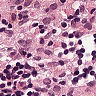
Metastatic tissue present: no